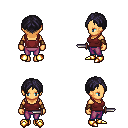
a pixel art fantasy rpg character, female body template, human, tanned skin, maroon pirate shirt, magenta pants, raven parted hairstyle, leather bracers, gold boots, dagger, four views (front, back, left, right), 2x2 character sprite sheet, small pixel art, hard edges, no anti-aliasing